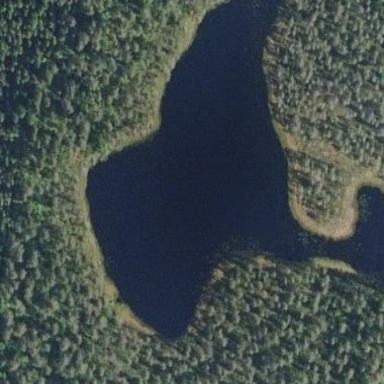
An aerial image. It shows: Peaceful pond surrounded by nature.